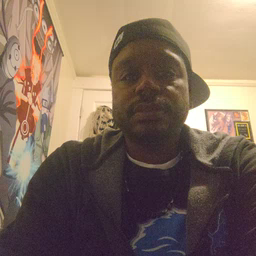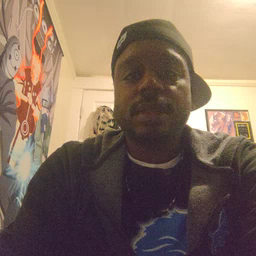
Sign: pencil